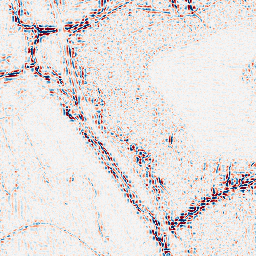
Category: wavelet
Decomposition family: wavelet_biorthogonal
Decomposition parameters: wavelet: bior5.5
level: 2
Upsampling method: quadratic
Upsampling parameters: scale: 2
Upsampling scale: 2